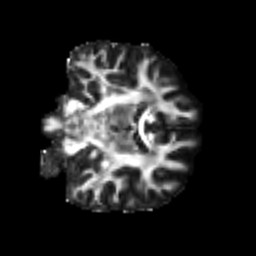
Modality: FA
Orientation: coronal
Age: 48
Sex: male
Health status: healthy
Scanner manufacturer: siemens
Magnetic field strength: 3 T
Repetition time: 3.6 s
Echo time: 0.092 s